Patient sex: M
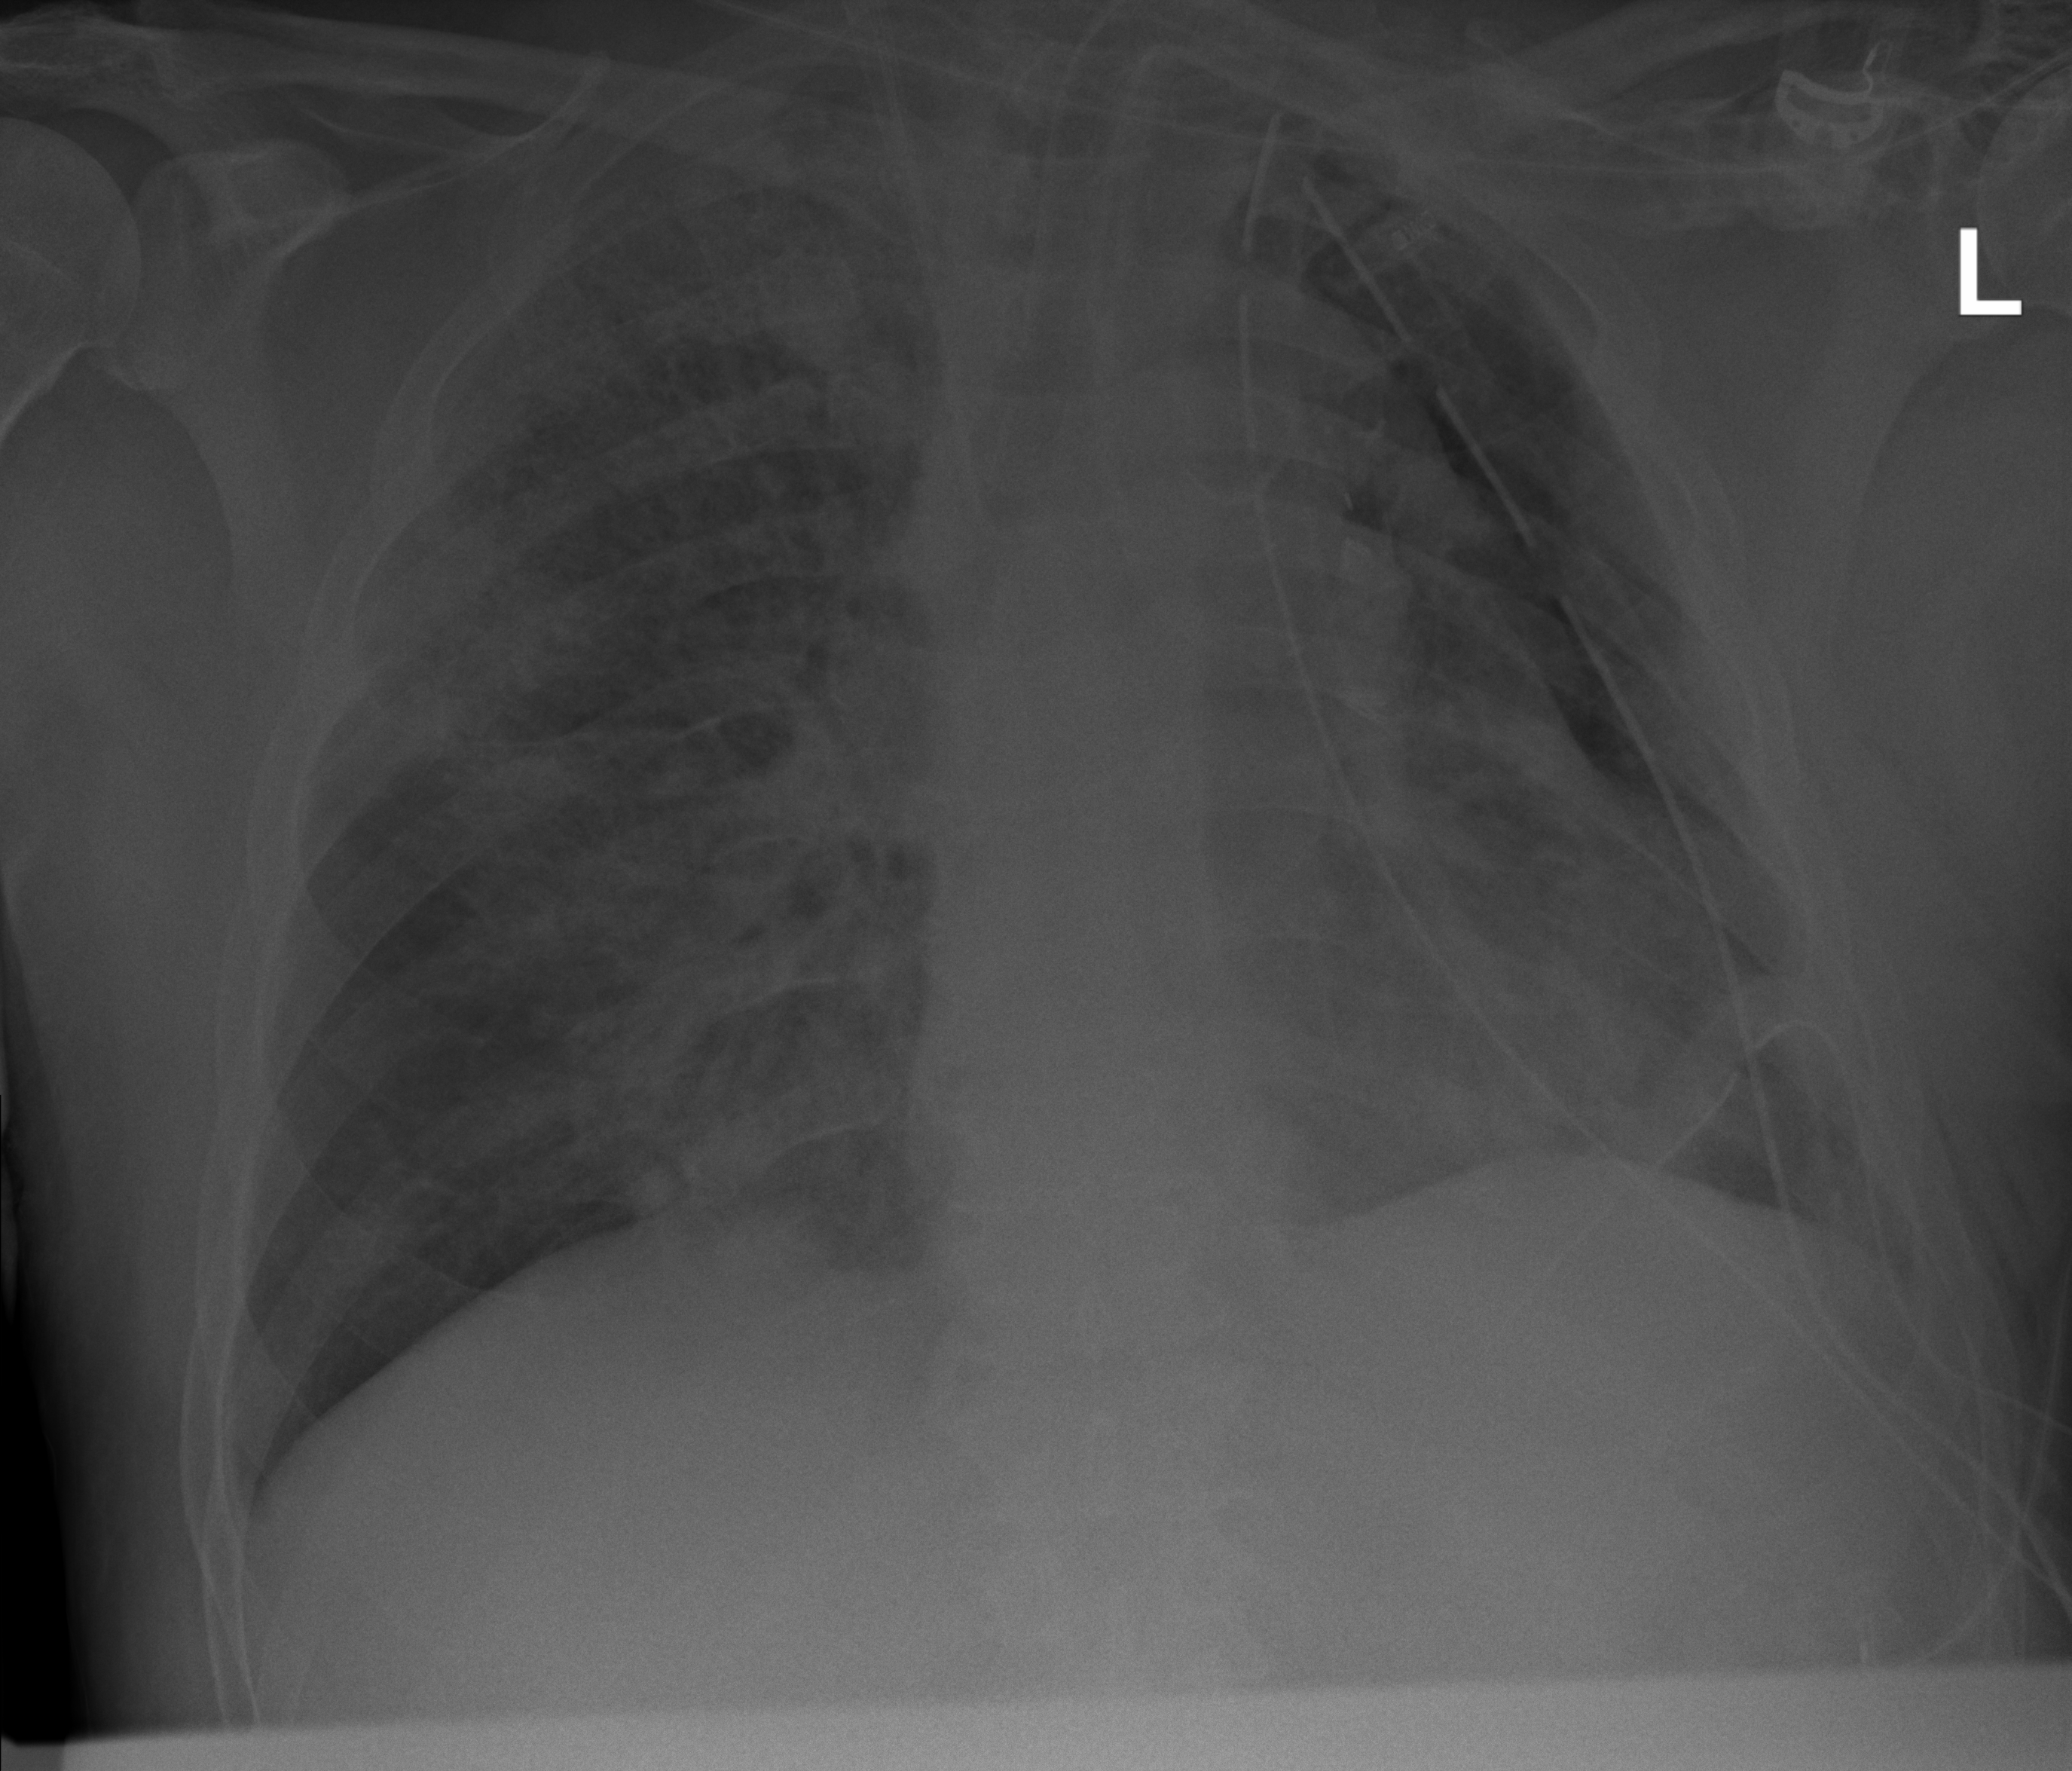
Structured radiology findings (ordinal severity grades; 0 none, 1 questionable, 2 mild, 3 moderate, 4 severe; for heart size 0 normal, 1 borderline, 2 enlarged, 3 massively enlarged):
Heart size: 2
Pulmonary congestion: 0
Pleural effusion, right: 0
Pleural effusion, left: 2
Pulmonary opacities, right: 3
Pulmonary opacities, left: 3
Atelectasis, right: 0
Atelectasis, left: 2